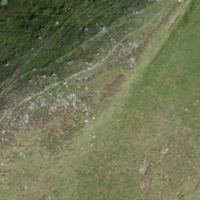
EUNIS habitat code: 23
Species observed at this site:
Ephippiger terrestris